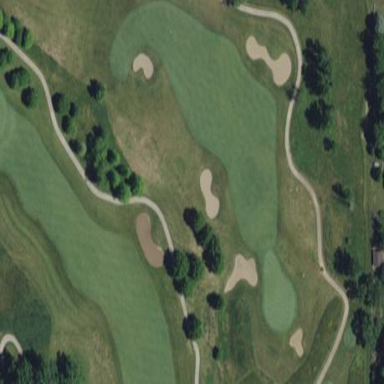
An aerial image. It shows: Golf fairway in the image.